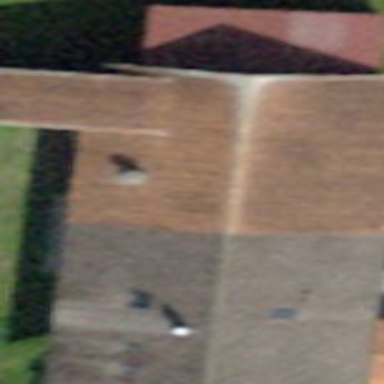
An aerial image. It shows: Farm building.